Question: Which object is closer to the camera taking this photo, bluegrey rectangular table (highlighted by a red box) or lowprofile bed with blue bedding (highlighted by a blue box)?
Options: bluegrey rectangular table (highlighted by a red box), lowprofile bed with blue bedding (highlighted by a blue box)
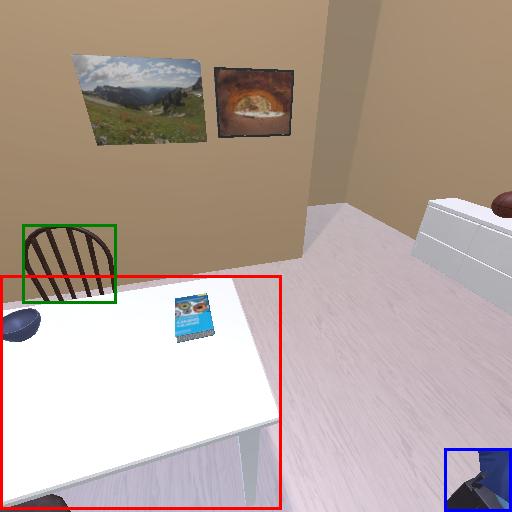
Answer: bluegrey rectangular table (highlighted by a red box)